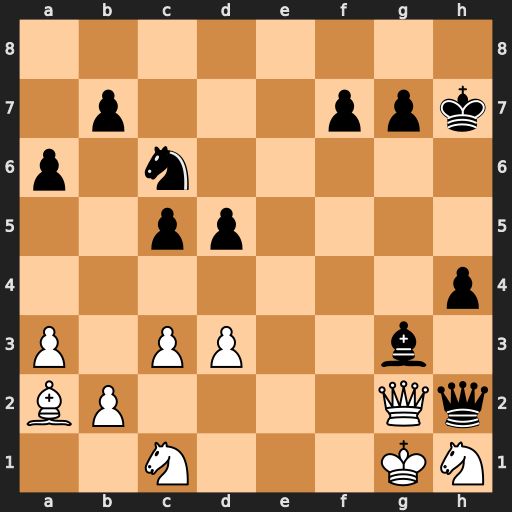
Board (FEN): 8/1p3ppk/p1n5/2pp4/7p/P1PP2b1/BP4Qq/2N3KN
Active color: w
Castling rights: -
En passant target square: -
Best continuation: Qxh2 Bxh2+ Kxh2